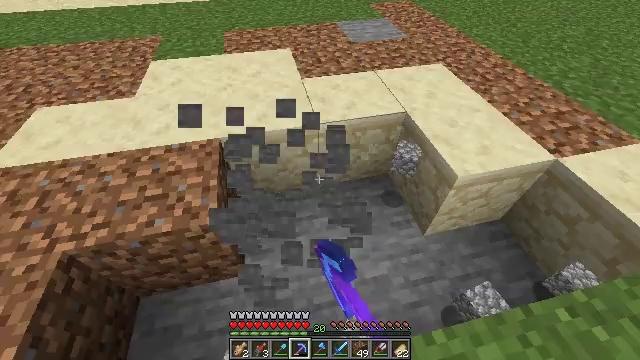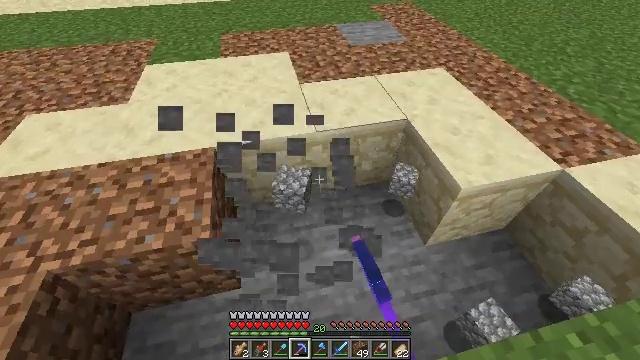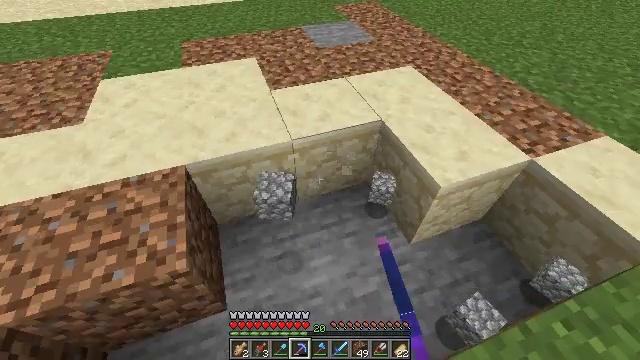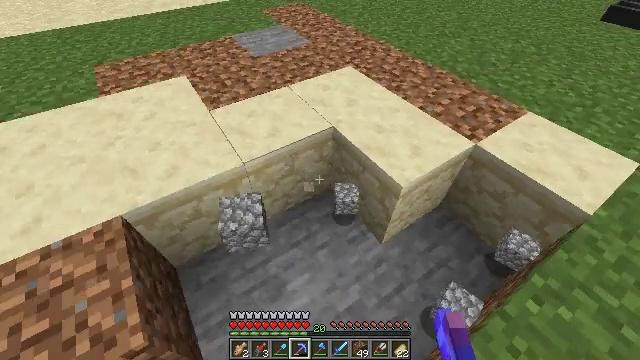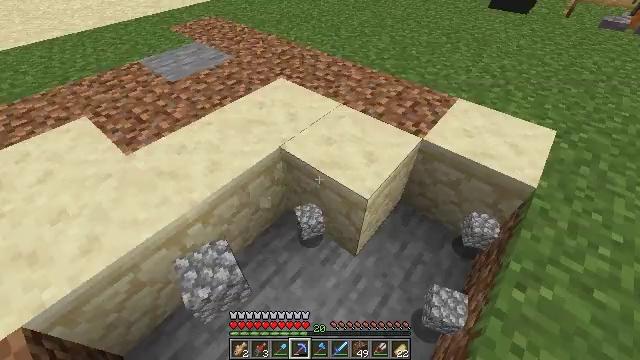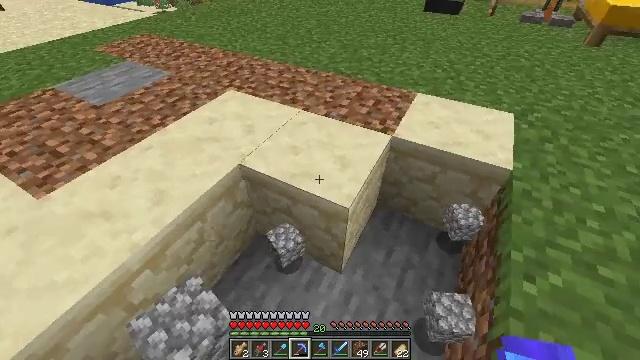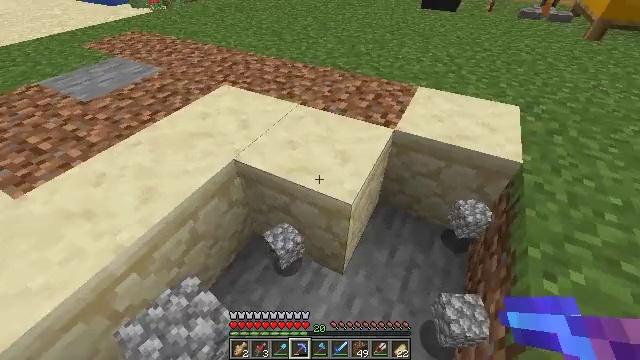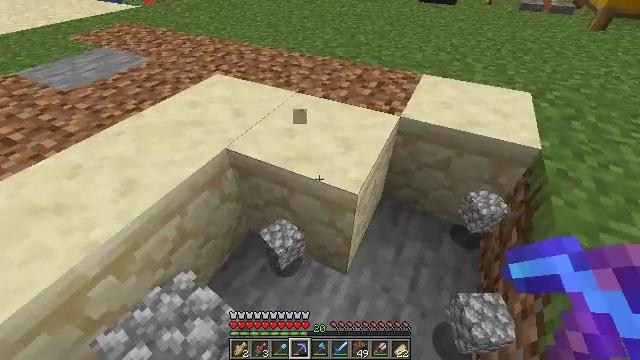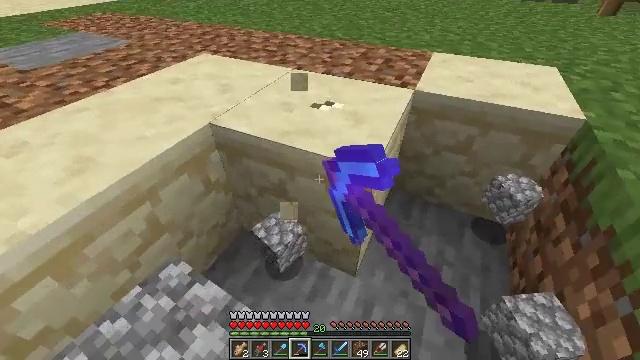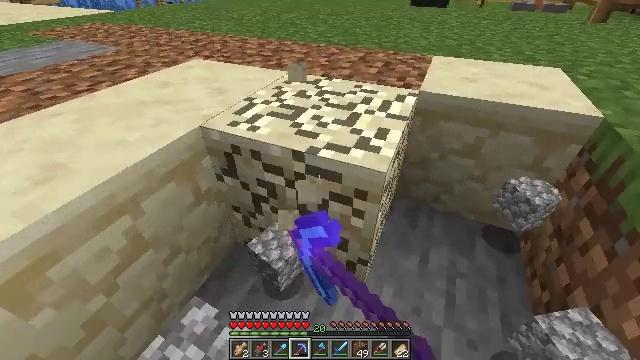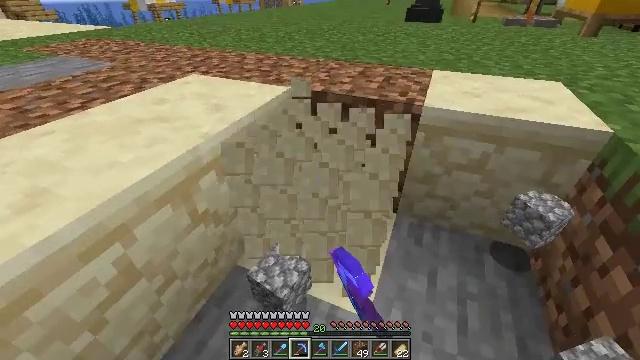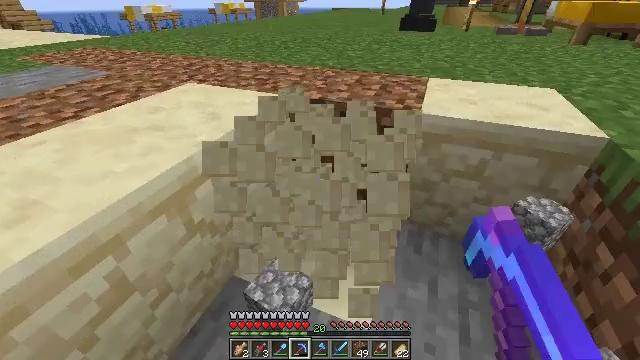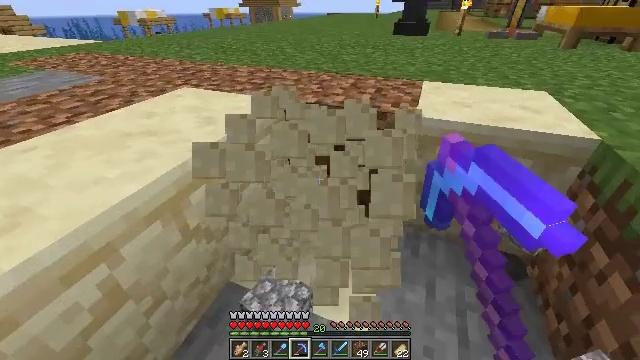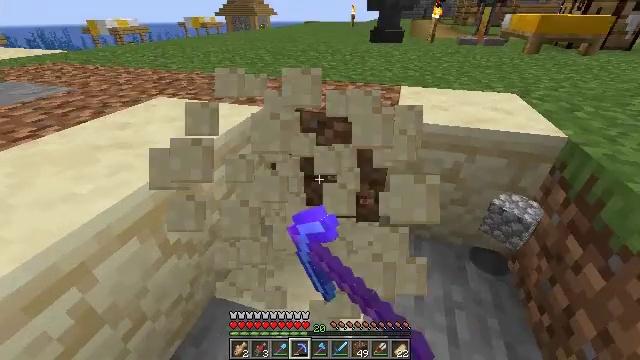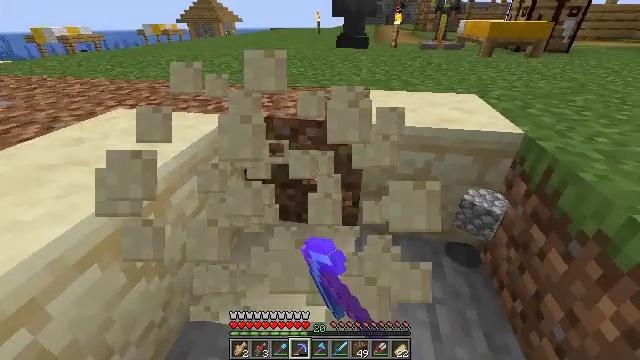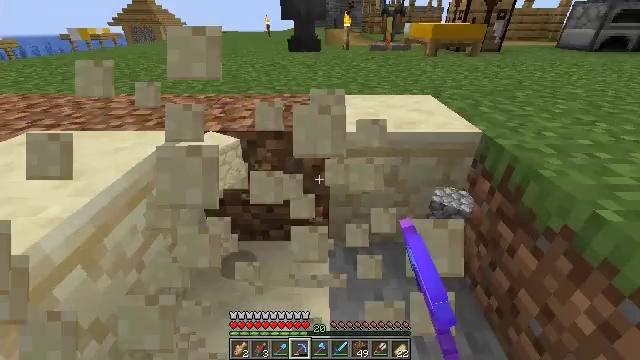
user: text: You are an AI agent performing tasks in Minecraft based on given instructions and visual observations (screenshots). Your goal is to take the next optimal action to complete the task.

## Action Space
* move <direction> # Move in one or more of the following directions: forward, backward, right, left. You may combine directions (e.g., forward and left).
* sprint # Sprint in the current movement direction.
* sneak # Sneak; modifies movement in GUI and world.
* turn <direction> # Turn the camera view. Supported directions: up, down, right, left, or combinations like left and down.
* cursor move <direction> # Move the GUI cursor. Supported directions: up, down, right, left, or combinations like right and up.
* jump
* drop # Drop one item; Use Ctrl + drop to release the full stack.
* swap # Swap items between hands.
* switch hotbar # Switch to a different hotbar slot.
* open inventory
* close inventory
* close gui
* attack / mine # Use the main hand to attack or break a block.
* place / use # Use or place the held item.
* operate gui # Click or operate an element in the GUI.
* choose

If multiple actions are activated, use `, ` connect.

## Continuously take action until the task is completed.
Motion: motion action
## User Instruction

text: Dig up the sandstone.
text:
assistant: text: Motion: move forward
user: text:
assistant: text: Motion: move forward, turn right
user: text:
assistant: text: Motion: move forward, turn right
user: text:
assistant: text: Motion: move forward, turn right
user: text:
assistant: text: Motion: move forward, turn right and up
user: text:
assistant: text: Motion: no_op
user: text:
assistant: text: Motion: attack / mine
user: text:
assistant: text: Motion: turn right and up, attack / mine
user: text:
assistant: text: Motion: turn right and up, attack / mine
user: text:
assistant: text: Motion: turn right and up, attack / mine
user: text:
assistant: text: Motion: turn up, attack / mine
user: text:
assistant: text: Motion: turn right, attack / mine
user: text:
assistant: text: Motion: turn right and up, attack / mine
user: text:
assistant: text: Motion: move forward, turn right and up, attack / mine
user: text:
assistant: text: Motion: move forward, turn right, attack / mine
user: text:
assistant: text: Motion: move forward, turn right, attack / mine
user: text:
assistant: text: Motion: turn right, attack / mine
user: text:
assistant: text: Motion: attack / mine
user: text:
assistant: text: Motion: attack / mine
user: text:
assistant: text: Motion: attack / mine
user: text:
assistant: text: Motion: attack / mine
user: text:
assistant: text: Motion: attack / mine
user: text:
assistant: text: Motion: turn left, attack / mine
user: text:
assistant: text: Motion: turn left
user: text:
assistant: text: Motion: turn left
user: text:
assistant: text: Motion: turn left
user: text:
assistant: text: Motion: no_op
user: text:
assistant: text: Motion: no_op
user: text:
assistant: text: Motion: attack / mine
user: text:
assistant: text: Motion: attack / mine